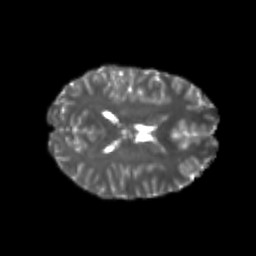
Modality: T2w
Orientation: axial
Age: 23
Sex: female
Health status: healthy
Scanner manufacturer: philips
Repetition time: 7.393 s
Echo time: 0.08599 s